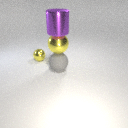
large yellow metal sphere above large gray rubber sphere